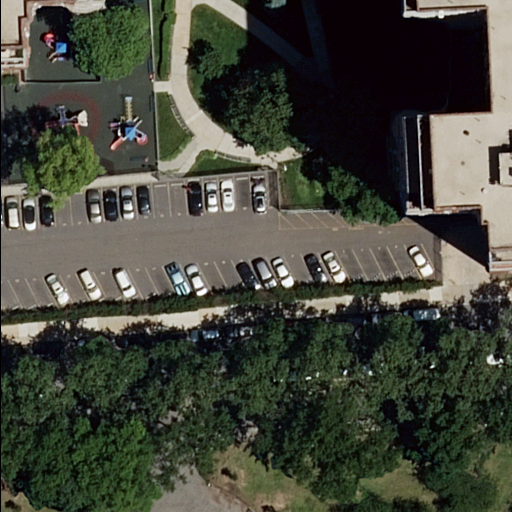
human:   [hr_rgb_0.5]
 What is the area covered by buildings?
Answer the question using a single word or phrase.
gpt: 688m2

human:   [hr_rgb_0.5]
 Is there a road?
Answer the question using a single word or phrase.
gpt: yes

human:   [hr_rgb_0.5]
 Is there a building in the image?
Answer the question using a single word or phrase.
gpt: yes

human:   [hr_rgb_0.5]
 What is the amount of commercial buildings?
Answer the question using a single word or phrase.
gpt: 0

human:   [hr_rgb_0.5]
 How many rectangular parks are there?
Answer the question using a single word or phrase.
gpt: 1

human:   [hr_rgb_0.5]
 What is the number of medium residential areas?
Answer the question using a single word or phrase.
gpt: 0

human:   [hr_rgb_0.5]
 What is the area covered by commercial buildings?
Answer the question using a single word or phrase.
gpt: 0m2

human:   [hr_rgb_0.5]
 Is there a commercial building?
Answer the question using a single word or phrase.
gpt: no

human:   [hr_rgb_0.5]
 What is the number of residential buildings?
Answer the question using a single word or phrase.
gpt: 2

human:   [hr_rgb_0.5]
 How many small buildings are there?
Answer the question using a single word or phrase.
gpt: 1

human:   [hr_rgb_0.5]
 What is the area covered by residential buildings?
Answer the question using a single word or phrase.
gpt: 688m2

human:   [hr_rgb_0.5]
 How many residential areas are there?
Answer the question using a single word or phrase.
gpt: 1

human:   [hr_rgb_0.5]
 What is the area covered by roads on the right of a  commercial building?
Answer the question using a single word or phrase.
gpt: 0m2

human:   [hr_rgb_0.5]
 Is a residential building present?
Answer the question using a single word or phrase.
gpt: yes

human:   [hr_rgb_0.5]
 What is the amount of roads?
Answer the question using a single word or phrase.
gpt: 7

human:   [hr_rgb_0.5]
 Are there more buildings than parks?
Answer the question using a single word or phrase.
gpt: yes

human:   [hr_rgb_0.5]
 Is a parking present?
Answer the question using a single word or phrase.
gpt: yes

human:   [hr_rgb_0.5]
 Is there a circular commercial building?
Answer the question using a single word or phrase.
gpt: no

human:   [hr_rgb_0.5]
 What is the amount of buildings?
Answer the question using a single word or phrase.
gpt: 2

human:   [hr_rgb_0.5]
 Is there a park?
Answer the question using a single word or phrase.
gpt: yes

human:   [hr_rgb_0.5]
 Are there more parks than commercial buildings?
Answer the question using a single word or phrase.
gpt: yes

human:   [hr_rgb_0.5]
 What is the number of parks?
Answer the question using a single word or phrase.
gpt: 1

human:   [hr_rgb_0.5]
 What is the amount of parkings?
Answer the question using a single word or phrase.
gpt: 1

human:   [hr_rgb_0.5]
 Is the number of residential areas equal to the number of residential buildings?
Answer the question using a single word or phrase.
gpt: no

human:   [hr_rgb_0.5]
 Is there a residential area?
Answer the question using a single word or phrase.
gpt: yes

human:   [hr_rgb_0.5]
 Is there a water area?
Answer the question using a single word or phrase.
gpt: no

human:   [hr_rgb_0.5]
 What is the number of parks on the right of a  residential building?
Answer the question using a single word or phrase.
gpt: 0

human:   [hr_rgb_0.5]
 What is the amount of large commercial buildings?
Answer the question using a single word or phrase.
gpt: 0

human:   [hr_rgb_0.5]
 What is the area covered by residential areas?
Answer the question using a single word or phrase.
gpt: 6285m2

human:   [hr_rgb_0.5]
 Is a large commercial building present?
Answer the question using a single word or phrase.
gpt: no

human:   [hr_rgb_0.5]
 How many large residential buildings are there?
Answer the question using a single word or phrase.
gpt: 1

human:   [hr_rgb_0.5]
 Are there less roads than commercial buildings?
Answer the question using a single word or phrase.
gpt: no

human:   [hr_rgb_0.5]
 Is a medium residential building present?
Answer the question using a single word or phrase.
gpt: no

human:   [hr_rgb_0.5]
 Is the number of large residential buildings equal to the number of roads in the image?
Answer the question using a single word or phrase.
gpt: no

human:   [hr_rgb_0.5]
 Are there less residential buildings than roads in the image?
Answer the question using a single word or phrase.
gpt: yes

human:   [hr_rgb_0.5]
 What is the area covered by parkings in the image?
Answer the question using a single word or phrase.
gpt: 2041m2

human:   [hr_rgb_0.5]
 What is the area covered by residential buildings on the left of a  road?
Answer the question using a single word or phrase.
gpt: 65m2

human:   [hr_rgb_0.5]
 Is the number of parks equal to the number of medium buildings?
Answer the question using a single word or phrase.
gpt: no

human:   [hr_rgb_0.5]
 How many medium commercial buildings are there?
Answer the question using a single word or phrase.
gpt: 0

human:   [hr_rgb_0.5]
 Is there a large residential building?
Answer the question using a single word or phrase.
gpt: yes

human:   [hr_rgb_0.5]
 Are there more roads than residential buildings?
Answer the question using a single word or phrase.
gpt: yes

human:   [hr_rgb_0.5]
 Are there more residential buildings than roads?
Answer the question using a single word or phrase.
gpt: no

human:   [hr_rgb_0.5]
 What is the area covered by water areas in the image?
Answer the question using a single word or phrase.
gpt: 0m2

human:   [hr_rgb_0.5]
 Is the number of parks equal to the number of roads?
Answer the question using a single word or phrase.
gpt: no

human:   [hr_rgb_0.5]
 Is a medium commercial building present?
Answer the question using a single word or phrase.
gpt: no

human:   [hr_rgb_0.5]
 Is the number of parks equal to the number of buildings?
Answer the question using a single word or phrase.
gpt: no

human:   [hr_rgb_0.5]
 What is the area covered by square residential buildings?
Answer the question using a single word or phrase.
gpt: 0m2

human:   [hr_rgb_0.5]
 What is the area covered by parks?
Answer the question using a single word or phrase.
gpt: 3076m2

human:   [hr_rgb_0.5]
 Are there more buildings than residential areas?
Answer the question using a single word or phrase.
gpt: yes

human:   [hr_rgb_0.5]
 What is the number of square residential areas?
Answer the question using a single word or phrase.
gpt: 0

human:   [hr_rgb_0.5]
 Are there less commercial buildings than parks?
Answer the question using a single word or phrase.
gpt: yes

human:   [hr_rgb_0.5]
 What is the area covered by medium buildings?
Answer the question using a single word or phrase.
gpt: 0m2

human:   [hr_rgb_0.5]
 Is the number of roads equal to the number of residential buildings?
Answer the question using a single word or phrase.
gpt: no

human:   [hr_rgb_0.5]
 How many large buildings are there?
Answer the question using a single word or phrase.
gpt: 1

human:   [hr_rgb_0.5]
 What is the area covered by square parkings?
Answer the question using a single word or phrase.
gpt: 0m2

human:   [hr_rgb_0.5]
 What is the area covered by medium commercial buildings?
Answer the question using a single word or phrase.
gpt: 0m2

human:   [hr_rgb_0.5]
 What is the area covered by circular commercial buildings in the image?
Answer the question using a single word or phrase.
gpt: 0m2

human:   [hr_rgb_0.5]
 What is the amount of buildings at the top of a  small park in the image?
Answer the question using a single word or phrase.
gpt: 0

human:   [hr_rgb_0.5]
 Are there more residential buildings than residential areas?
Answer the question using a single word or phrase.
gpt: yes

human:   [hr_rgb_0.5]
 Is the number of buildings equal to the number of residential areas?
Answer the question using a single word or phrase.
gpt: no

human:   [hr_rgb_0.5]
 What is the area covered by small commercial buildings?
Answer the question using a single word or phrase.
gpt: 0m2

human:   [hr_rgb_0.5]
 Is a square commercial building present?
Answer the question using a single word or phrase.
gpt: no

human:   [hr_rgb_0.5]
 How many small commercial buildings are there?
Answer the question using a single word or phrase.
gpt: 0

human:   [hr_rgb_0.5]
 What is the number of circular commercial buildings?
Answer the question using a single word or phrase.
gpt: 0